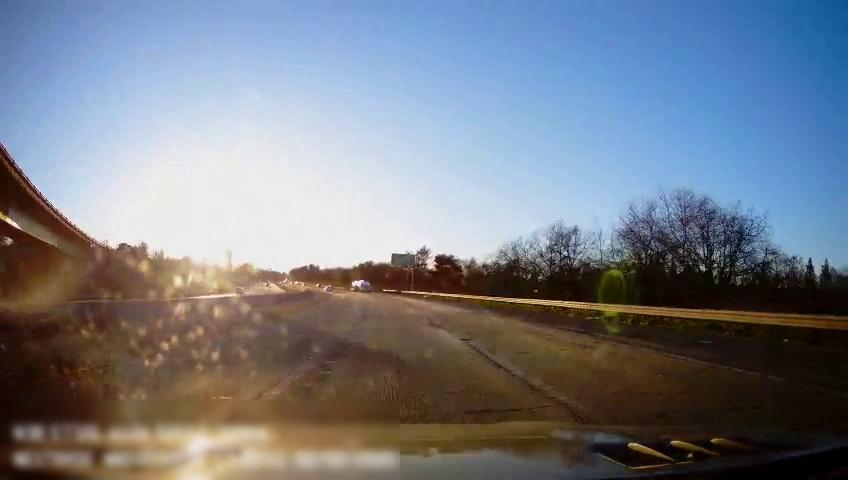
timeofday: Day
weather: Sunny
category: Drivable Space
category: Drivable Space
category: Vehicles | Truck
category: Lanes | Current Lane
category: Lanes | Current Lane
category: Lanes | Alternate Lane
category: Traffic | Signs